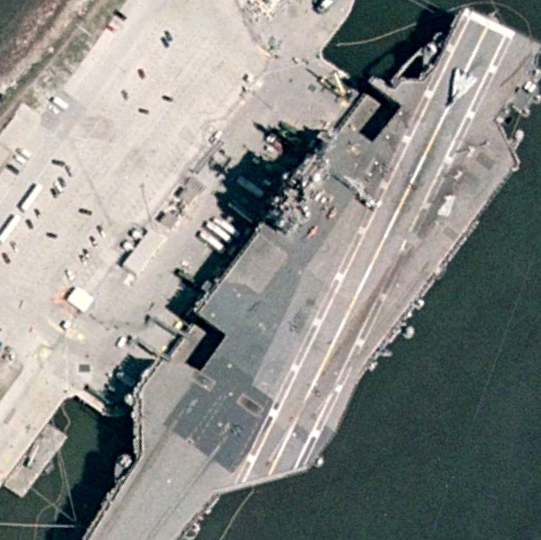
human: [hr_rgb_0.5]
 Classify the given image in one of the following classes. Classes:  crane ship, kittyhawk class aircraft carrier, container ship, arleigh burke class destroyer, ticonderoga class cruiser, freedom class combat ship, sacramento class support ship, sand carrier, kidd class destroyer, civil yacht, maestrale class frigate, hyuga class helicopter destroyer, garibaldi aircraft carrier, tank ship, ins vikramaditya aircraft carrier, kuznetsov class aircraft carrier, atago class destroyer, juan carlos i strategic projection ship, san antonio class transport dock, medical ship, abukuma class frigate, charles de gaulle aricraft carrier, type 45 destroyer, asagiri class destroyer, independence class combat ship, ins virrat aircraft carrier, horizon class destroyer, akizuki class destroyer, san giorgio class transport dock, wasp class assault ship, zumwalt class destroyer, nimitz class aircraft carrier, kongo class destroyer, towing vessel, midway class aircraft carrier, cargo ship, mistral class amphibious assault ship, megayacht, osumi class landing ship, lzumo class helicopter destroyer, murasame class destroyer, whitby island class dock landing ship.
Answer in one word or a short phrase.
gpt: KittyHawk class aircraft carrier